Aerial crown-view tile of a tropical tree (Barro Colorado Island, Panama), acquired 20250317:
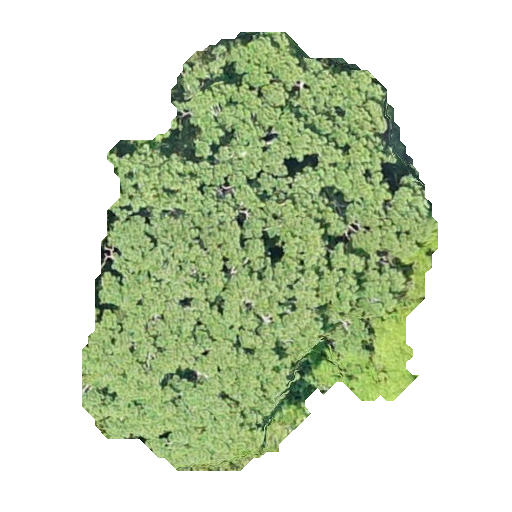
Species: Jacaranda copaia
GBIF accepted scientific name: Jacaranda copaia
Crown area: 165.681 m²